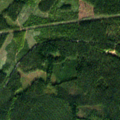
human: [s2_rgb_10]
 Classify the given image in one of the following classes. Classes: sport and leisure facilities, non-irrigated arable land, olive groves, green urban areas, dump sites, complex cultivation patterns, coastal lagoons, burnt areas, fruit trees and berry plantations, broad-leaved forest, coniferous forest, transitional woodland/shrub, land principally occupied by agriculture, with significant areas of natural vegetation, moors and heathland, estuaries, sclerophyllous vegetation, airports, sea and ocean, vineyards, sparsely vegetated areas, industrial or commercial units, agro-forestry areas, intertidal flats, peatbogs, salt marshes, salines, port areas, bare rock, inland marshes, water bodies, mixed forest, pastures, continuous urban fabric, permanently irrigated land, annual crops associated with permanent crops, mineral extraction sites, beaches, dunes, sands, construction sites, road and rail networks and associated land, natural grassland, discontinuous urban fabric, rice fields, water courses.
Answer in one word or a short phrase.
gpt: coniferous forest, mixed forest, transitional woodland/shrub